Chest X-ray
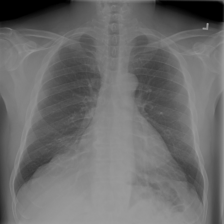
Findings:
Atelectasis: negative
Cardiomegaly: negative
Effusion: negative
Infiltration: negative
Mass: negative
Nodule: negative
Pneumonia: negative
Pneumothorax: negative
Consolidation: negative
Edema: negative
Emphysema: negative
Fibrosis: negative
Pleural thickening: negative
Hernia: negative